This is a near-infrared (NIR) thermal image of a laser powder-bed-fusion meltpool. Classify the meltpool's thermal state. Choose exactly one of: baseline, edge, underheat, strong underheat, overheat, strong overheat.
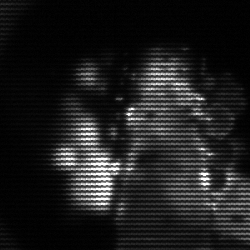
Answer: baseline